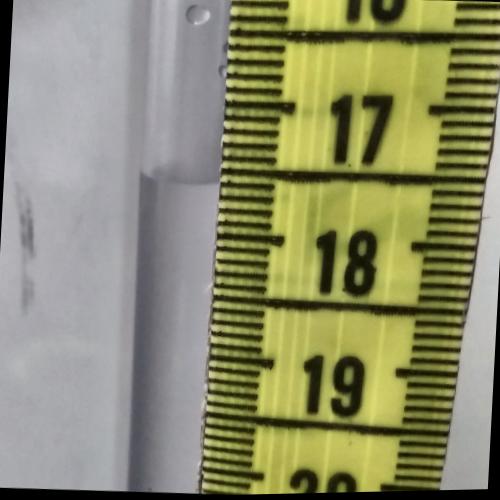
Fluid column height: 17.6 cm